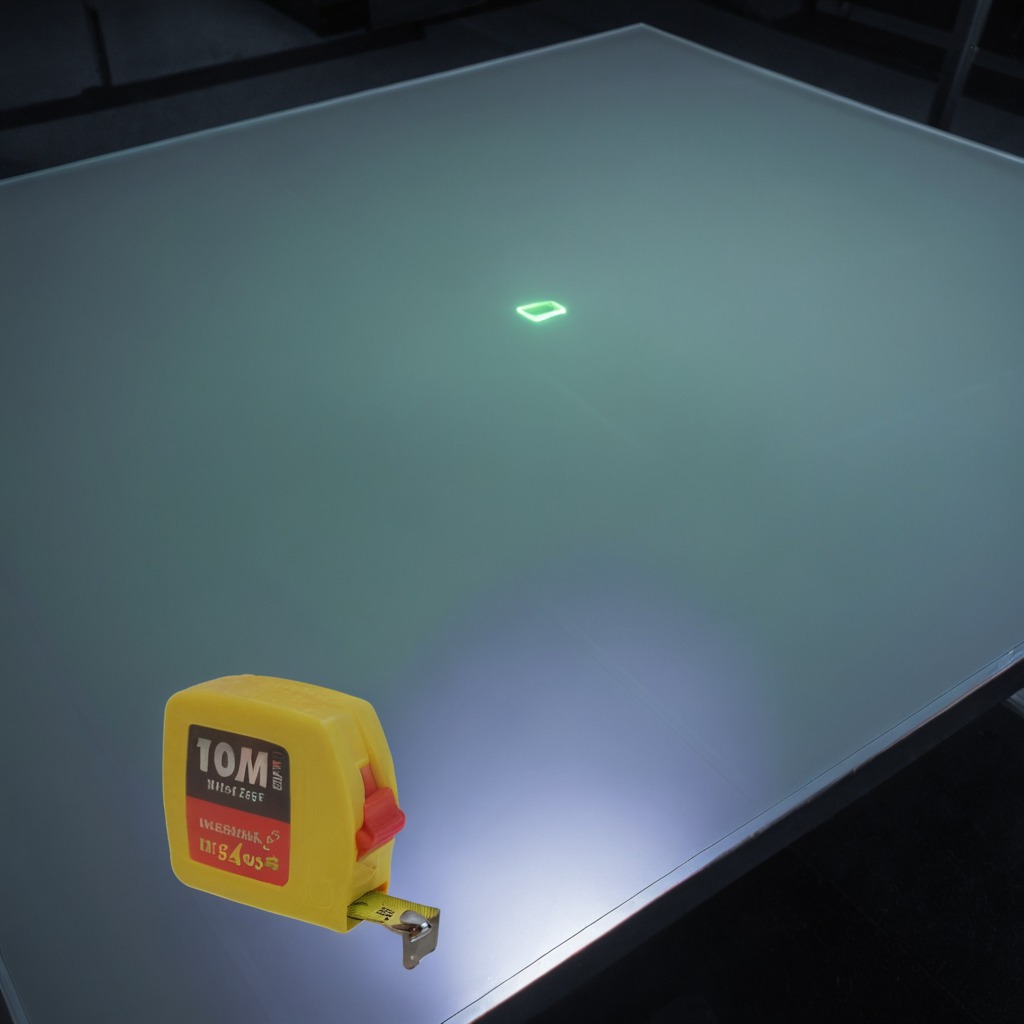
A measuring tape is lying on a clean empty table in a railway signal maintenance room.